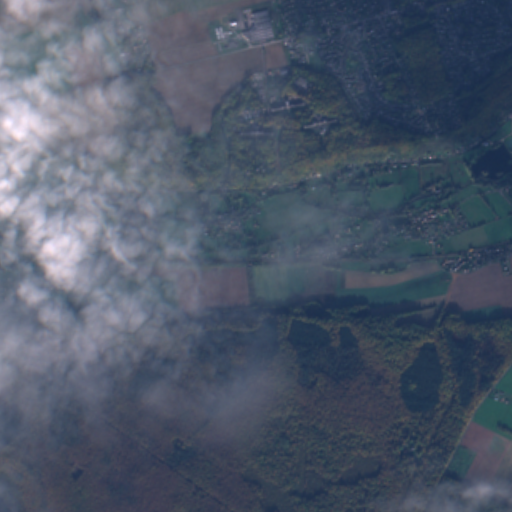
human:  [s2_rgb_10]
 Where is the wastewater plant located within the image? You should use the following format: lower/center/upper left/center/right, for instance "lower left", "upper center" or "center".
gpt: The wastewater plant is located in the center of the image.
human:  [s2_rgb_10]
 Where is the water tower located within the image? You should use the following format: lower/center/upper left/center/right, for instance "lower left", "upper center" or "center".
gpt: The water tower is located in the upper right of the image.
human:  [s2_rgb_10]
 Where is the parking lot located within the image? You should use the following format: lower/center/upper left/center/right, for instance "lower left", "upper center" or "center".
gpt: There is no parking lot in the image.